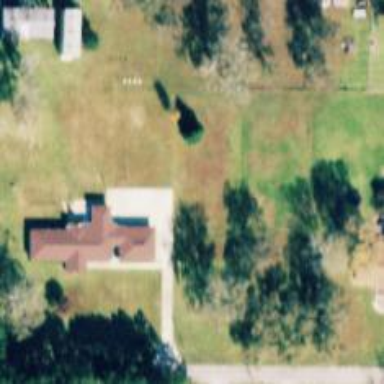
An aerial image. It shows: Driveway.